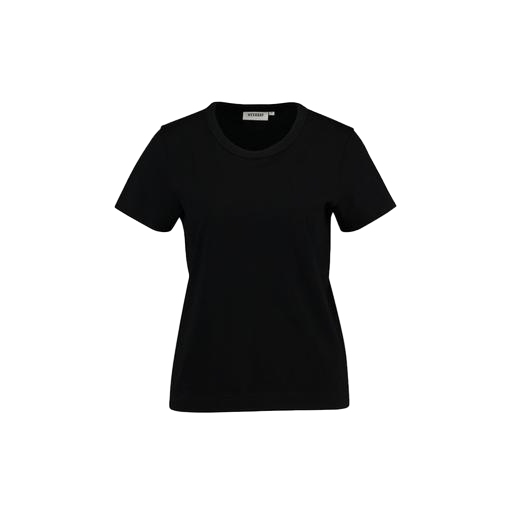
black round neck t-shirt, black classic round neck t-shirt, black classic tee, white background